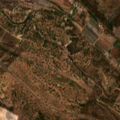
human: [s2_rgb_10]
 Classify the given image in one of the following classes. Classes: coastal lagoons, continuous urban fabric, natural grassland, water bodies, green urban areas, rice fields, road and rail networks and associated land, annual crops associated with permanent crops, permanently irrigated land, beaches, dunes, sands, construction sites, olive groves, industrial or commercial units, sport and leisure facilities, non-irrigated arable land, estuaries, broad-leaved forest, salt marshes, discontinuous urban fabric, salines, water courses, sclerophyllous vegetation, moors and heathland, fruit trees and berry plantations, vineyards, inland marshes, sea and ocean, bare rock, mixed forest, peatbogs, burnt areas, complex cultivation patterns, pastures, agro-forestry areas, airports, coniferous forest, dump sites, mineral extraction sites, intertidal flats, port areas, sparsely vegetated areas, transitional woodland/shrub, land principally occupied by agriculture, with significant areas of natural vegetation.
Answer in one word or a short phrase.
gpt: non-irrigated arable land, agro-forestry areas, broad-leaved forest, transitional woodland/shrub